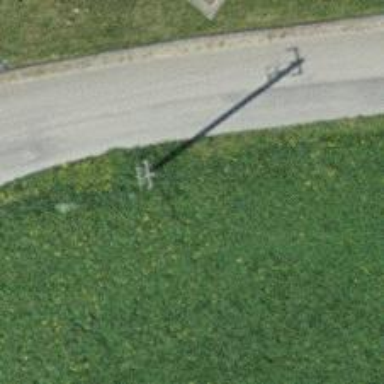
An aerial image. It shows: Power pole.